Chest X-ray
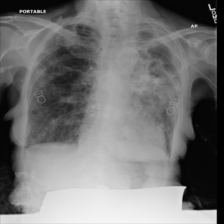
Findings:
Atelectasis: negative
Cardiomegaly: negative
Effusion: negative
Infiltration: negative
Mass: negative
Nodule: negative
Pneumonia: negative
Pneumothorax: negative
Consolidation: negative
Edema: negative
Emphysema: negative
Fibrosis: negative
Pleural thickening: negative
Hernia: negative